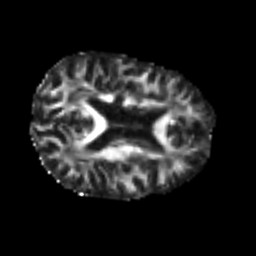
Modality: FA
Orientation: axial
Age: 56
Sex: male
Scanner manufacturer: siemens
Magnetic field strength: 3 T
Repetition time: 4.987 s
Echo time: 0.0792 s